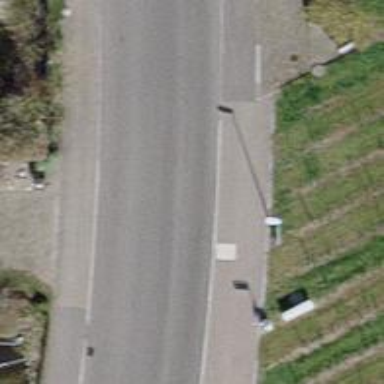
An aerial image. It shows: Bus stop with designated public transport stop position.